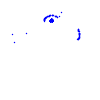
Particle: pion